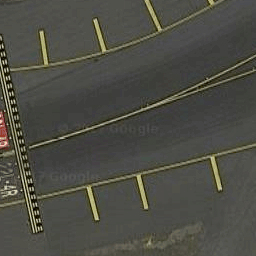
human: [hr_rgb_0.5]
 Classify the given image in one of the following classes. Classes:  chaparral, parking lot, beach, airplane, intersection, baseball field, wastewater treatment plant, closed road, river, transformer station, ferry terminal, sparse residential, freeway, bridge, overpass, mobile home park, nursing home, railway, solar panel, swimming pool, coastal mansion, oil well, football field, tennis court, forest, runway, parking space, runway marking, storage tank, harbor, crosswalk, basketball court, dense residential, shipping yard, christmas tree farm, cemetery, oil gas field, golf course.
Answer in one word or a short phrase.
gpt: runway marking